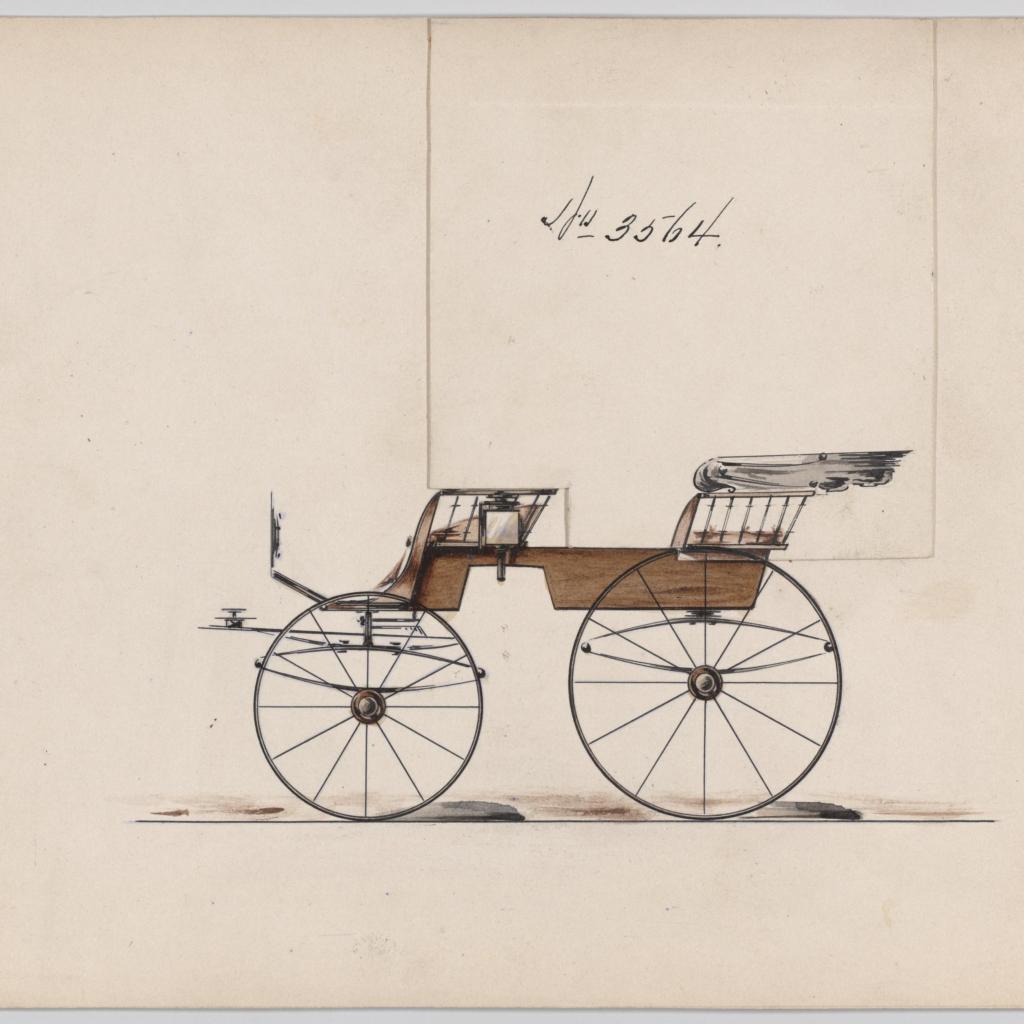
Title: Design for 2 seat Phaeton, no. 3564
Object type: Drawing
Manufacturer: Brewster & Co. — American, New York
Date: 1880
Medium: Pen and black ink, watercolor and gouache with gum arabic
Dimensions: sheet: 6 3/4 x 9 7/16 in. (17.1 x 24 cm)
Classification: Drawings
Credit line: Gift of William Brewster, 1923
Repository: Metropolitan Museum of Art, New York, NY